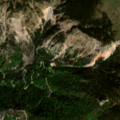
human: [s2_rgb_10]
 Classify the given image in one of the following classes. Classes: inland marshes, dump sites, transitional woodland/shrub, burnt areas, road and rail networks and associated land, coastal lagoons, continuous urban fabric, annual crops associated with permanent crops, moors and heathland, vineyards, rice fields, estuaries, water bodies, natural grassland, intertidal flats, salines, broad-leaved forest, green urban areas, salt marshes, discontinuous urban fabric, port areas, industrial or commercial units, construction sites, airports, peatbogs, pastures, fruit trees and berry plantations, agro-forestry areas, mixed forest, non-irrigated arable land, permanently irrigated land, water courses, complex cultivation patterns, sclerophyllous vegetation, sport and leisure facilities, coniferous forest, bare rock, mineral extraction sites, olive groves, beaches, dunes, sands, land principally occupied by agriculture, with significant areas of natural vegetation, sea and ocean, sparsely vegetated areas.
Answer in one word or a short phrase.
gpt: broad-leaved forest, coniferous forest, mixed forest, natural grassland, sparsely vegetated areas